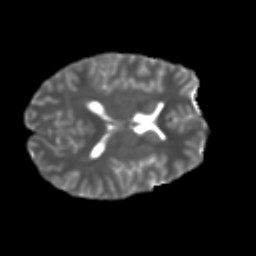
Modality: T2w
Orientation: axial
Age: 20
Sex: male
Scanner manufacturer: ge
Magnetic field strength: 3 T
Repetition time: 7.8 s
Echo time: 0.0606 s